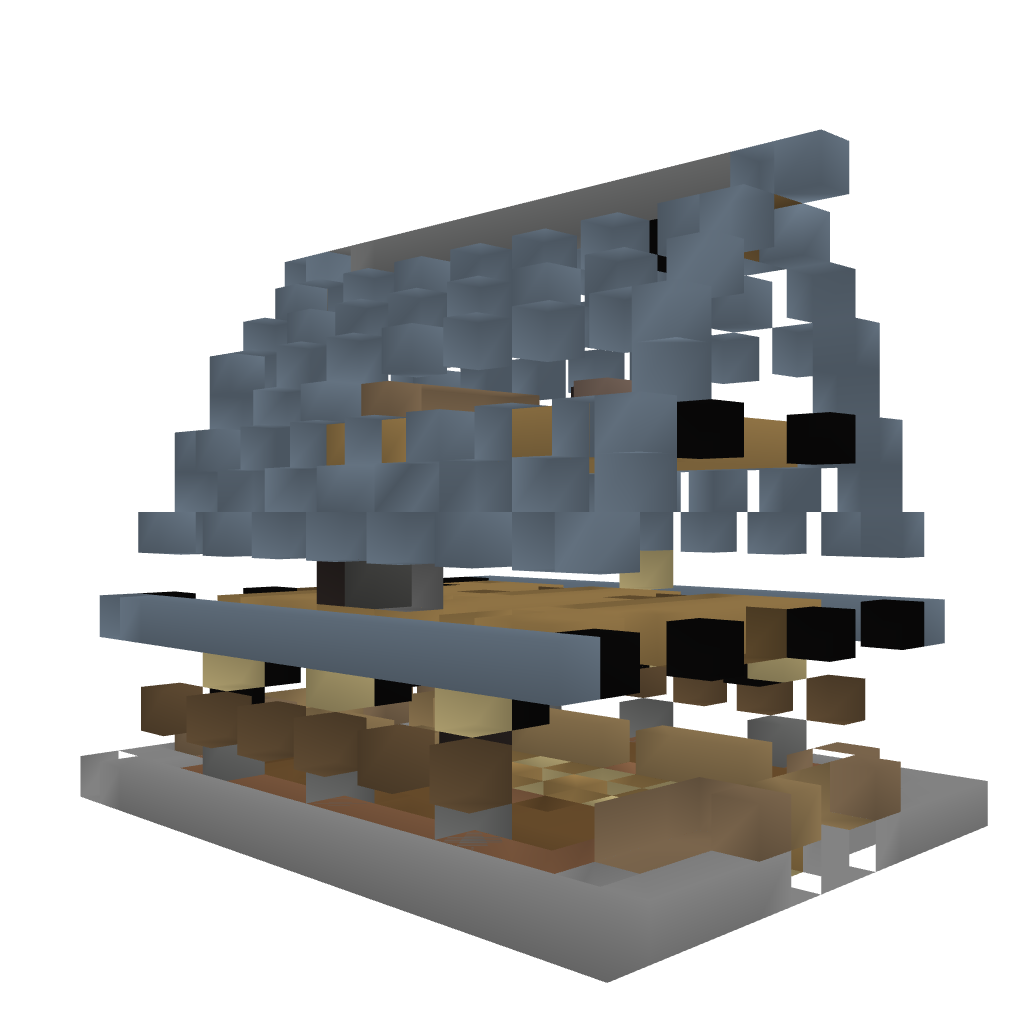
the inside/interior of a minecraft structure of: EveV's Horse Barn